Question: I have submission web page, after submission i am sending the data to workflow to save it to the database this also stores the instance created by the workflow in workflow database. my expection is to have instance in DB as IDLE. and whenever i required i can reload the instance. but currently it creates record in instance table of workflow database with executionstatus = closed and iscompleted = 1. Please let me know how to set it to IDLE(or relevant status)

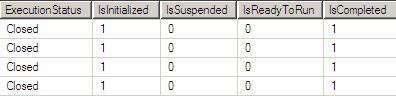
Answer: You can't change the status back to idle. Your workflow started and finished and that is it. If you want your workflow to remain alive you have to make sure it do so in the workflow by adding bookmarked activities like the Receive or Delay activity. But without more info on the workflow determining what is going wrong is real hard.